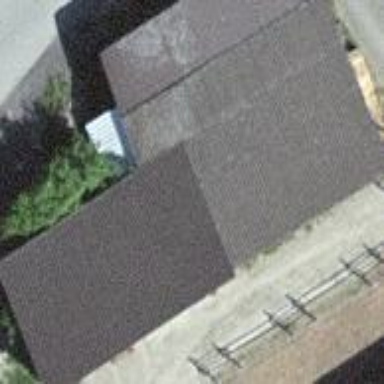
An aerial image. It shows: Garage building.